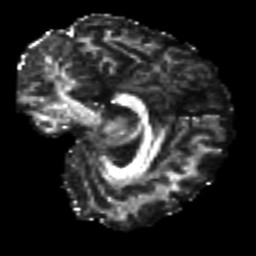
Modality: FA
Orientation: sagittal
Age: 25
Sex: female
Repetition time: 8.4 s
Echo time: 0.09 s